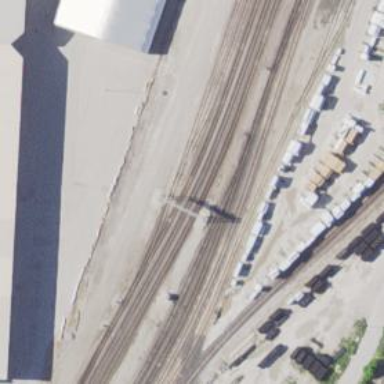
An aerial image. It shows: Railway signal.